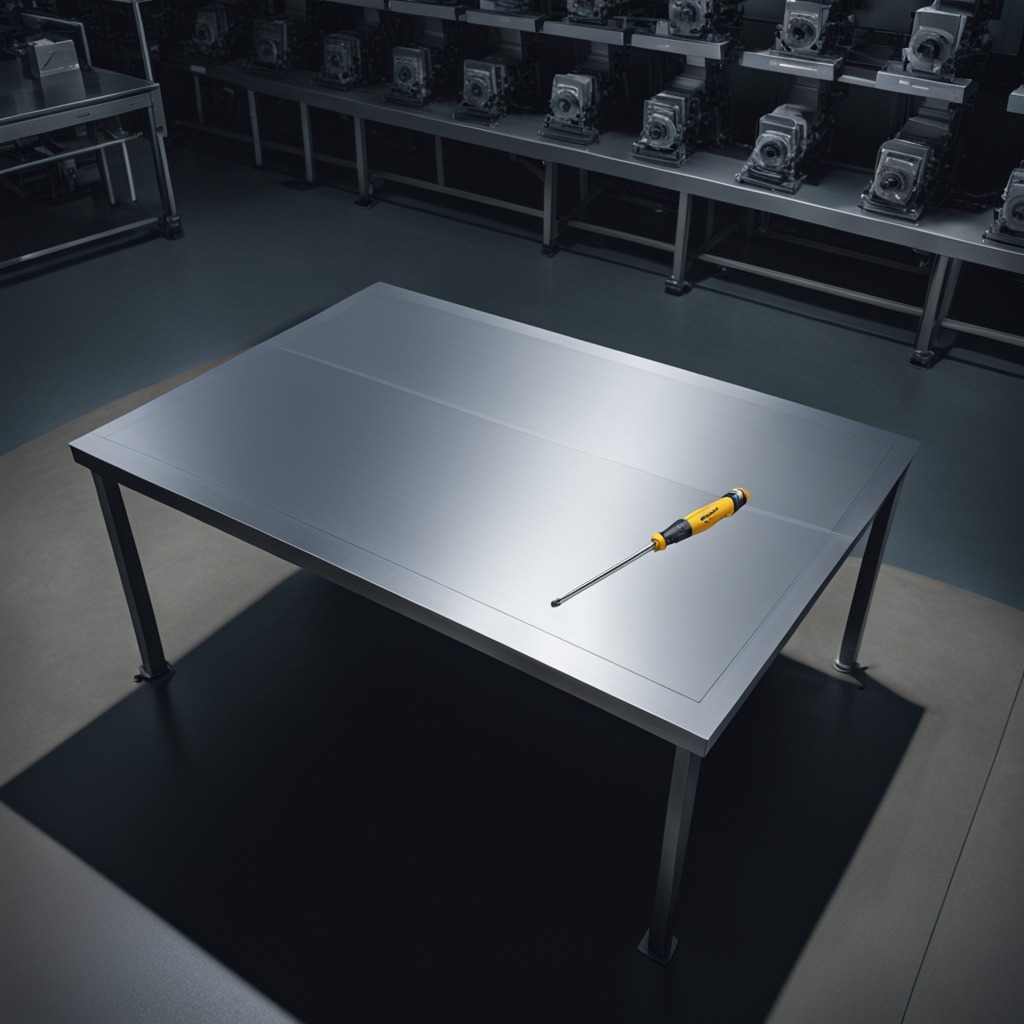
A screwdriver is lying on the tabletop.